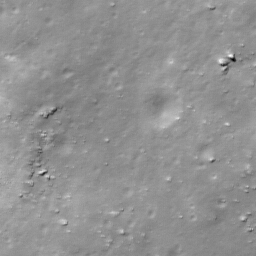
Host type: background_regolith
Lunar coordinates: latitude nan, longitude nan